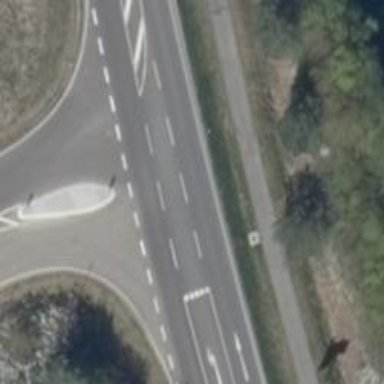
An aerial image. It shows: Primary road with asphalt surface.